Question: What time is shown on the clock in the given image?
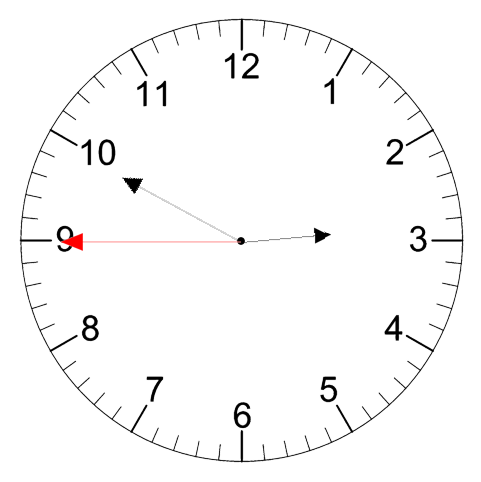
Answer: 02:49:45